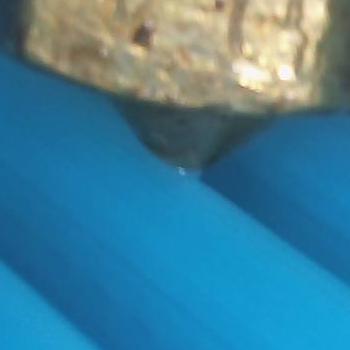
Flow rate: 224%